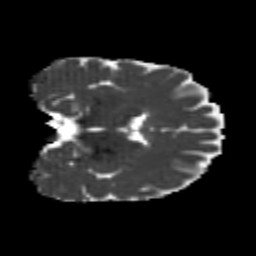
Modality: MD
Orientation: coronal
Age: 25
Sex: female
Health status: healthy
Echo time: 0.074 s